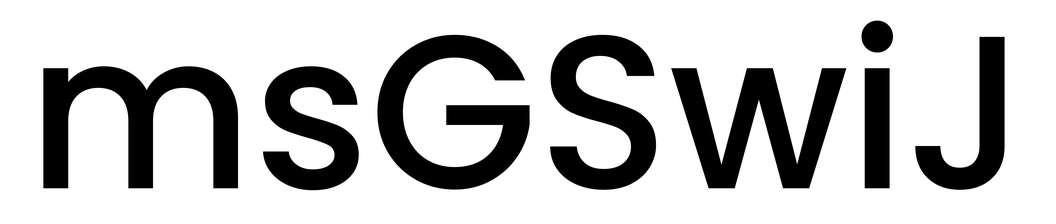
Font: Poppins-Medium